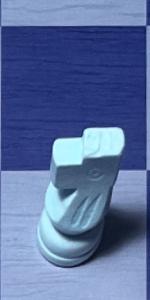
Label: Knight_White